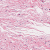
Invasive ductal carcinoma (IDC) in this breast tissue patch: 0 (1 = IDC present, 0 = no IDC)